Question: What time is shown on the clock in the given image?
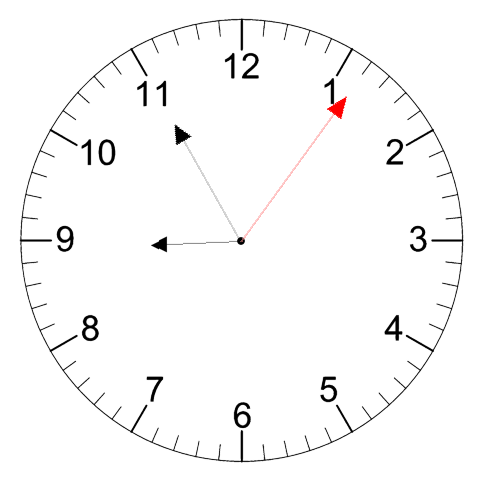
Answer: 08:55:06